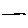
Label: line